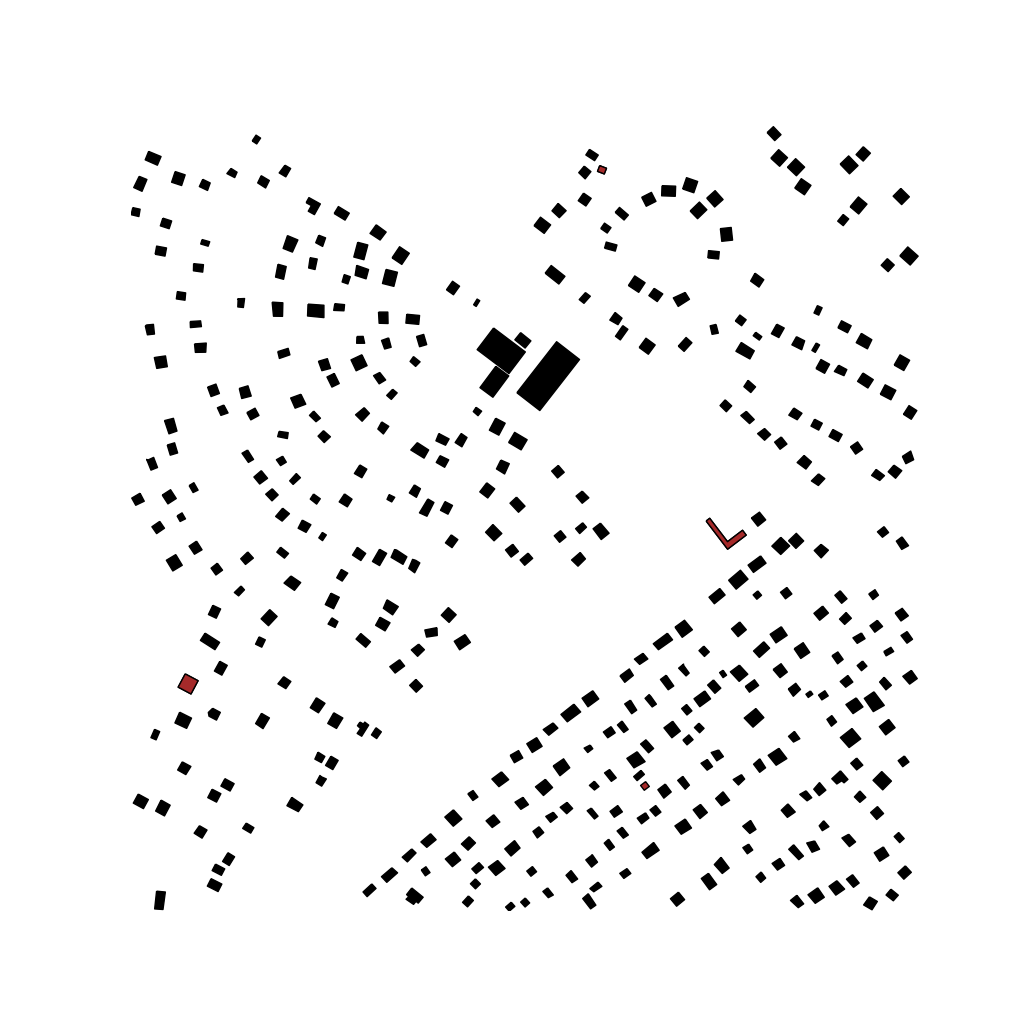
Tags: overhead vector_map, recreation, residential, individual_rise, low_rise, density_1, Building, Facility, 1.0 km²